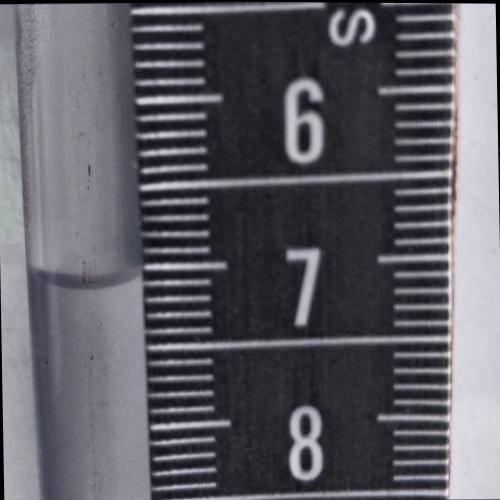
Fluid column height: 7.1 cm